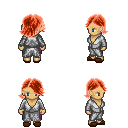
a pixel art fantasy rpg character, female body template, human, tanned skin, white robe, magenta pants, red swoop hairstyle, brown slippers, four views (front, back, left, right), 2x2 character sprite sheet, small pixel art, hard edges, no anti-aliasing